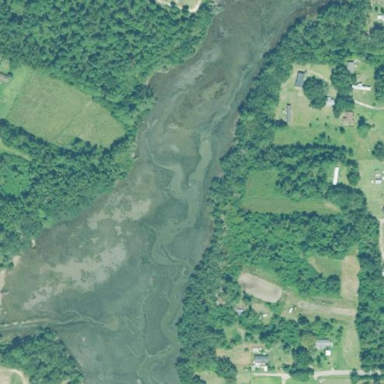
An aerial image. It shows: Marshy wetland area.